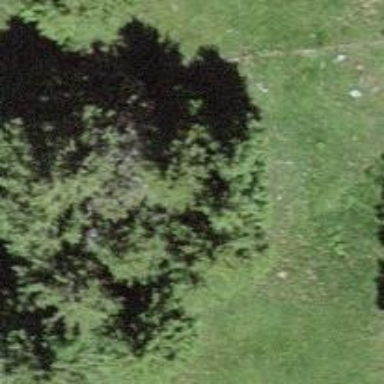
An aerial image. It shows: Forest area.